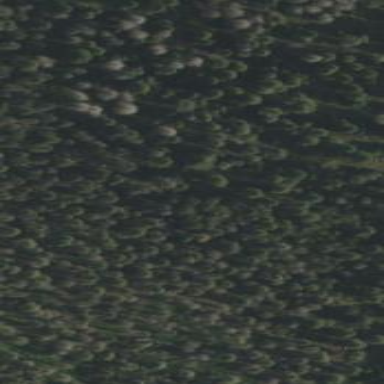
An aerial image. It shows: Mixed forest with different types of trees.